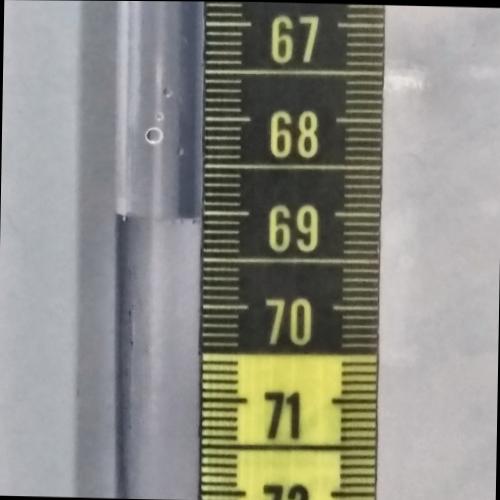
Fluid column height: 69.0 cm